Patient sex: M
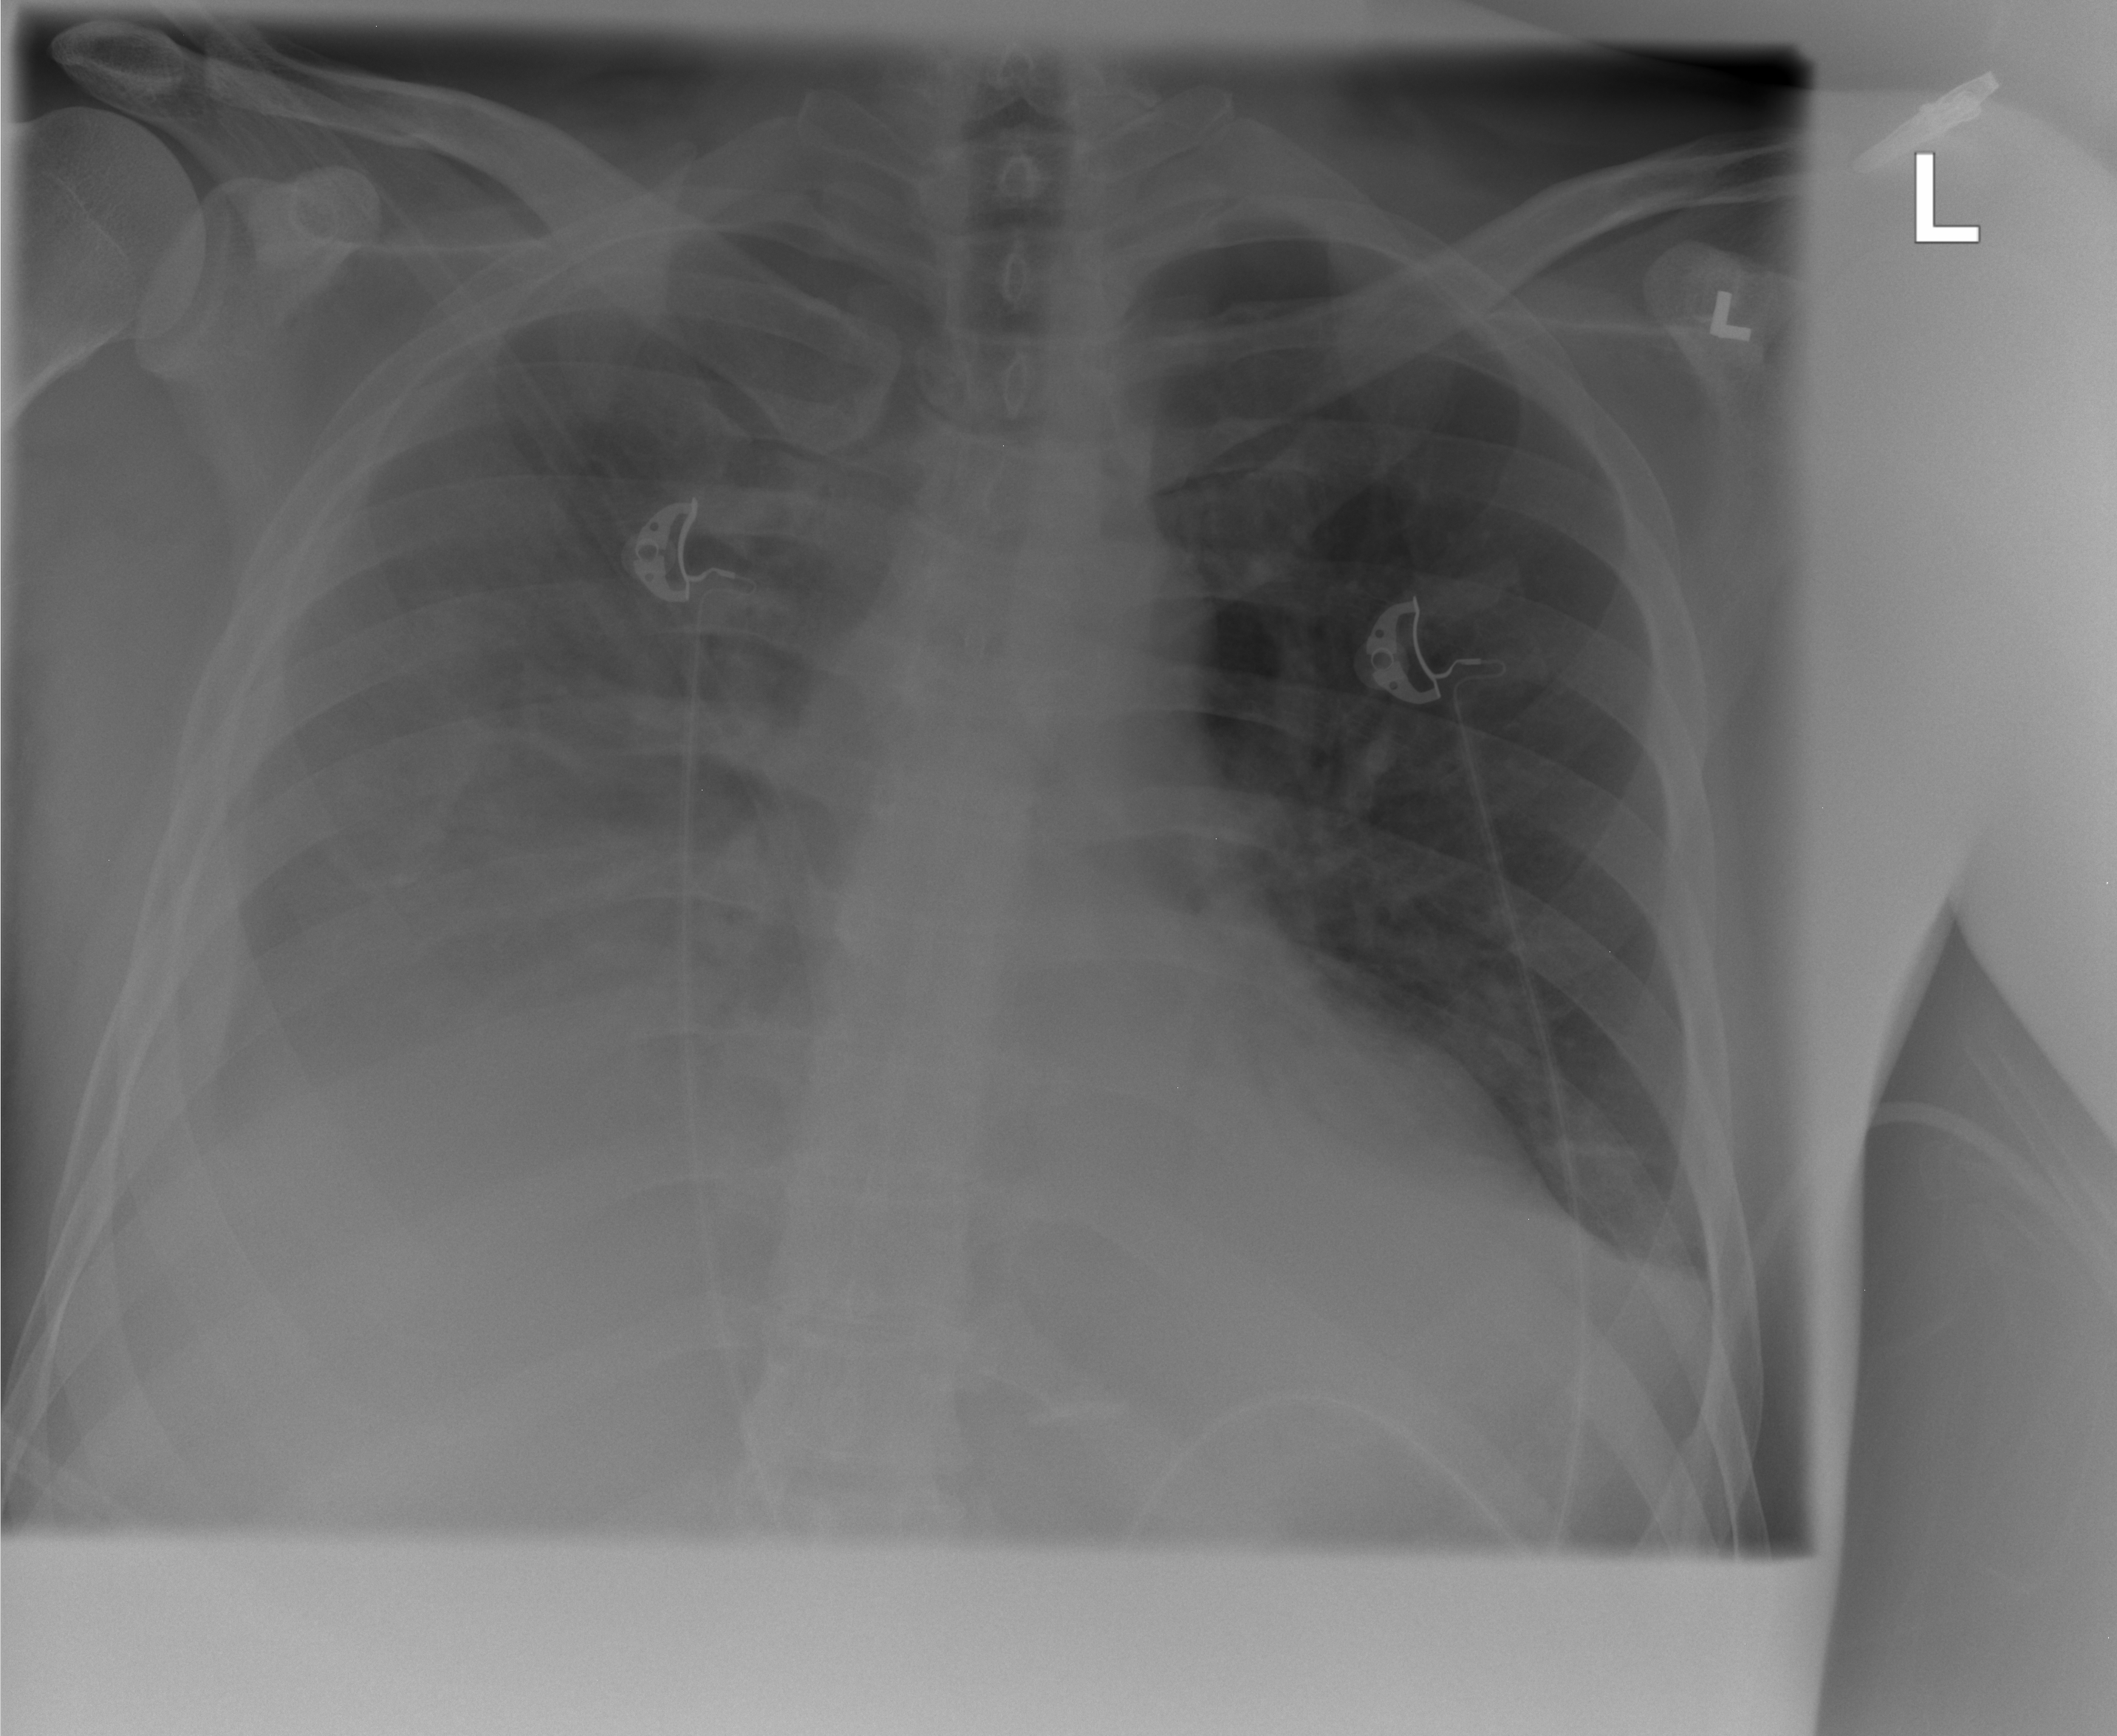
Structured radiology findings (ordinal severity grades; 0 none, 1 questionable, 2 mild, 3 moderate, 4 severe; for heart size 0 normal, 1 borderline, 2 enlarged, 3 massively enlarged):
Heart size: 0
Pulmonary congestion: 0
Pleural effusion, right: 3
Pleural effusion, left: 2
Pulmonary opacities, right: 1
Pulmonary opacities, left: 0
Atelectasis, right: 2
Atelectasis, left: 0